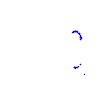
Particle: kaon